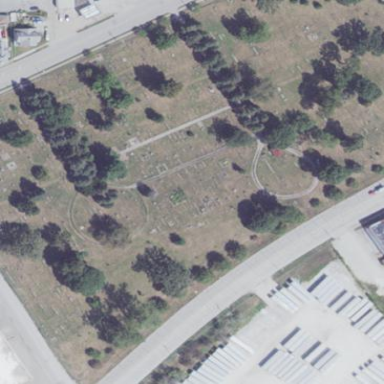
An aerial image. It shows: Cemetery.